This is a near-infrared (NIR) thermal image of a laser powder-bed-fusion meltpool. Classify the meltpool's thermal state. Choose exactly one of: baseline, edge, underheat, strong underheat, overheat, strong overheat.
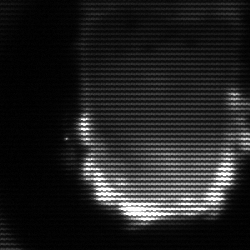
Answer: baseline